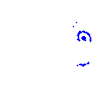
Particle: kaon